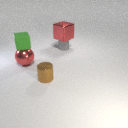
large red metal cube above small gray rubber cylinder